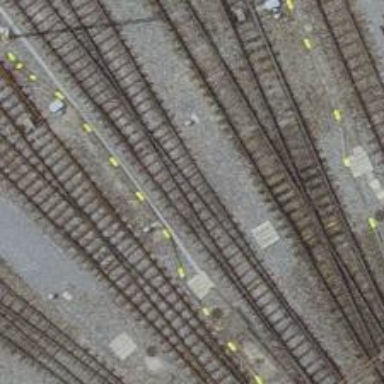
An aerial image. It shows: Single-track electrified railway yard with contact line electrification.